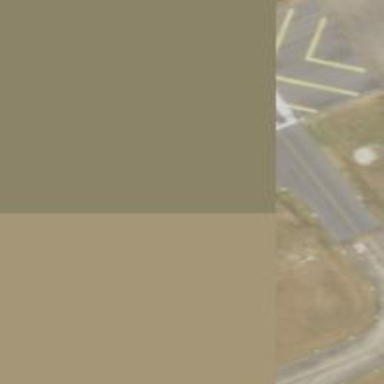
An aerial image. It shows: Image of taxiway at airport.